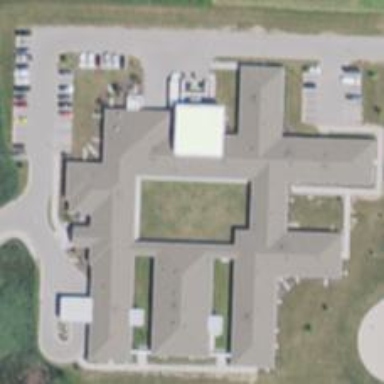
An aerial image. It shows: Hospital providing healthcare services.